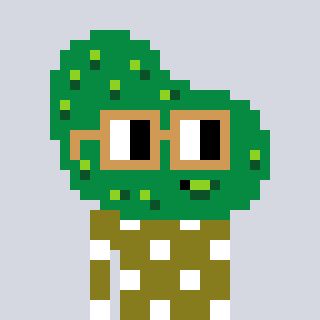
a pixel art character with square brown glasses, a pickle-shaped head and a gunk-colored body on a cool background